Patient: sex M, age 48
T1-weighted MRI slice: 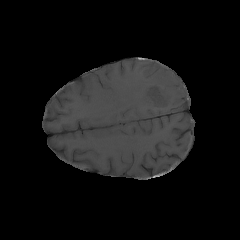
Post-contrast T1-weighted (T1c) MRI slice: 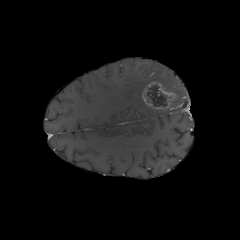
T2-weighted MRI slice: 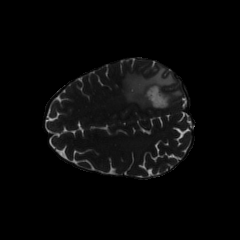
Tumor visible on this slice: yes
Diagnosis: Glioblastoma, IDH-wildtype
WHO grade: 4